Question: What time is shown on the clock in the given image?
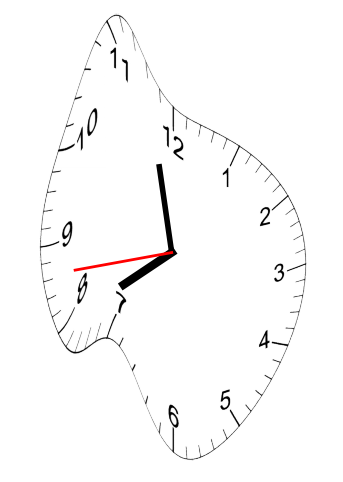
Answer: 07:57:43